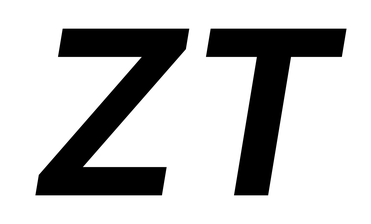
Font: Inter-Italic_Bold_Italic